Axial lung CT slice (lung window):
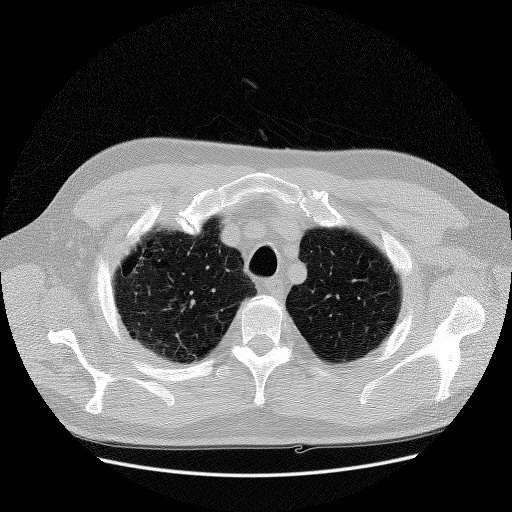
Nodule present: no